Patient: sex M, age 65
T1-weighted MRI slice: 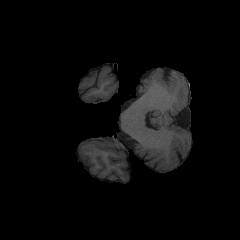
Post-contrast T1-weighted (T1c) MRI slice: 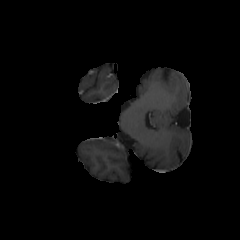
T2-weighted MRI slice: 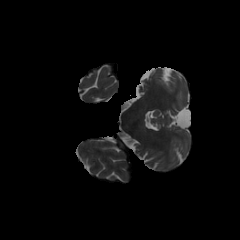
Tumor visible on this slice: no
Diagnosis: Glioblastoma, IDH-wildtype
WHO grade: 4